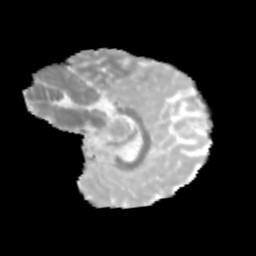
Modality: MD
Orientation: sagittal
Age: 9
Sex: male
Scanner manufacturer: siemens
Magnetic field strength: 3 T
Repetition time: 3.8 s
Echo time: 0.07 s